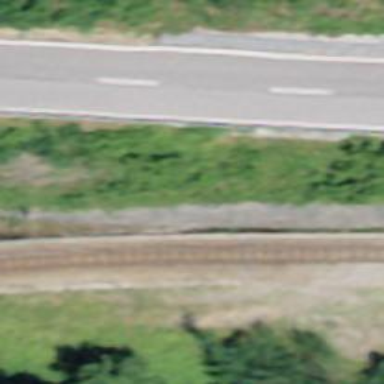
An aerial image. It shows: Narrow-gauge railway with single track. The railway is electrified with contact line.